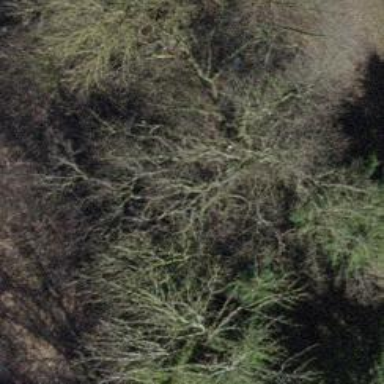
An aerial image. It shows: Beautiful tree in nature.